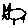
Label: cat